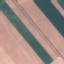
Label: AnnualCrop